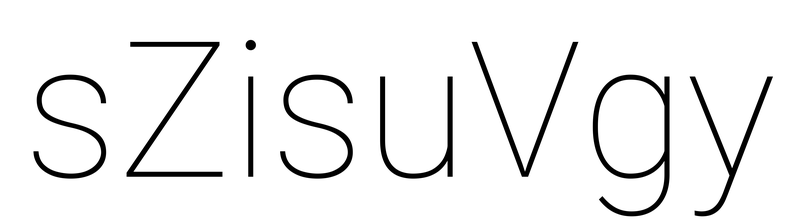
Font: Roboto_Thin